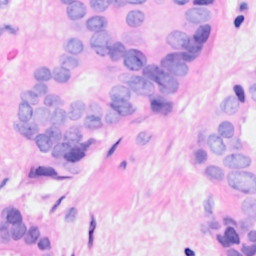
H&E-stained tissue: Breast